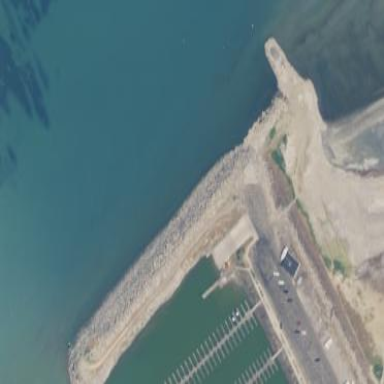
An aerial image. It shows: Breakwater structure.